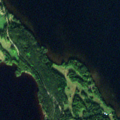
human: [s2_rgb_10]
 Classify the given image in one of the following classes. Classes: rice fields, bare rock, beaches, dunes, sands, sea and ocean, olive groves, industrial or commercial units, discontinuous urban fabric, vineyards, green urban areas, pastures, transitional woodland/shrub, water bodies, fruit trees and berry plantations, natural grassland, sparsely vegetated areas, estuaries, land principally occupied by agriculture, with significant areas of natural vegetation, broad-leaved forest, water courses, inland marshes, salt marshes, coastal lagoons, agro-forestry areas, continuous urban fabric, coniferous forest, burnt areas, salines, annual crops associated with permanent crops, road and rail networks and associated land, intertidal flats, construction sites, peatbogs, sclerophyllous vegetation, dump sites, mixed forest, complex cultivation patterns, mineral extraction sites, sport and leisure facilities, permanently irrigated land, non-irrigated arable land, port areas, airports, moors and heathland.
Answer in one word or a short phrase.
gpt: non-irrigated arable land, land principally occupied by agriculture, with significant areas of natural vegetation, coniferous forest, water bodies